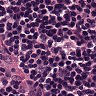
Metastatic tissue present: no